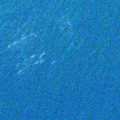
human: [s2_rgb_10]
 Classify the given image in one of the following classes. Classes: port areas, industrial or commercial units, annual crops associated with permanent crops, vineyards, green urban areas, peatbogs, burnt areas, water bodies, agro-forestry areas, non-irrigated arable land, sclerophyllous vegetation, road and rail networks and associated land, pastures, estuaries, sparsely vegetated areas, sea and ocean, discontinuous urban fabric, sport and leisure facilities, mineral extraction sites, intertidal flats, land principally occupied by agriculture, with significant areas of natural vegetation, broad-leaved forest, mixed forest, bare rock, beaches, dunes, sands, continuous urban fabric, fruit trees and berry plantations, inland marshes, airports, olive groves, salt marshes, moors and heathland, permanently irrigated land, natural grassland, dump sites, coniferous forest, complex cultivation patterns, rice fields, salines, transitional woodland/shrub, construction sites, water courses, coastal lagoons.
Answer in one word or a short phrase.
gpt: sea and ocean